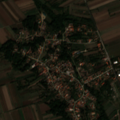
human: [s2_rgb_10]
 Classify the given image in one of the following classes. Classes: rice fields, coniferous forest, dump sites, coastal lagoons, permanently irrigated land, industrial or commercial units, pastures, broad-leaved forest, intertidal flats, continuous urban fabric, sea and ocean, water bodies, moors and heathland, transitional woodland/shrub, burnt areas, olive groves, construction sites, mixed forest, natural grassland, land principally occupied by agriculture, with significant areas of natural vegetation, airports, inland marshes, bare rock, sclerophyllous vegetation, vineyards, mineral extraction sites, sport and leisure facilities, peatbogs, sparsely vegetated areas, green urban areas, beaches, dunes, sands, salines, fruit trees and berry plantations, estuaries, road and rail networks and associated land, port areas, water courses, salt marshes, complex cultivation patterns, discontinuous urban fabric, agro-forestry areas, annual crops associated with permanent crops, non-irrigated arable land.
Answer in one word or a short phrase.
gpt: discontinuous urban fabric, non-irrigated arable land, land principally occupied by agriculture, with significant areas of natural vegetation